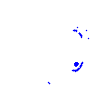
Particle: proton